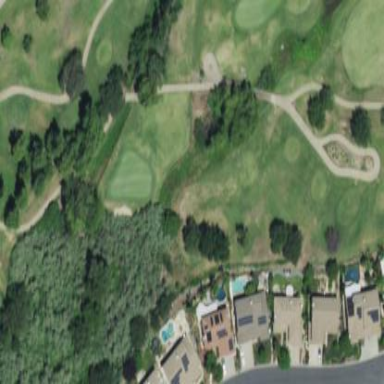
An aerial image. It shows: Area of rough grass used for golf.